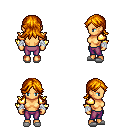
a pixel art fantasy rpg character, female body template, human, tanned skin, gold arm armor, magenta pants, dark blonde loose hair, white cloth bandages, white slippers, four views (front, back, left, right), 2x2 character sprite sheet, small pixel art, hard edges, no anti-aliasing